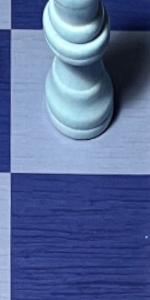
Label: Empty